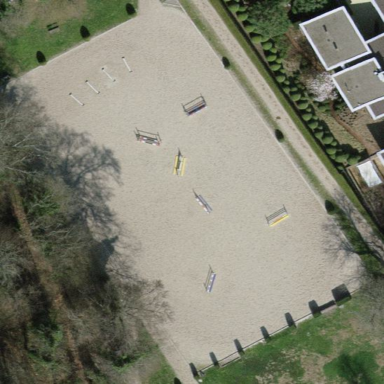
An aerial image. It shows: Equestrian pitch for leisure land use.